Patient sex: M
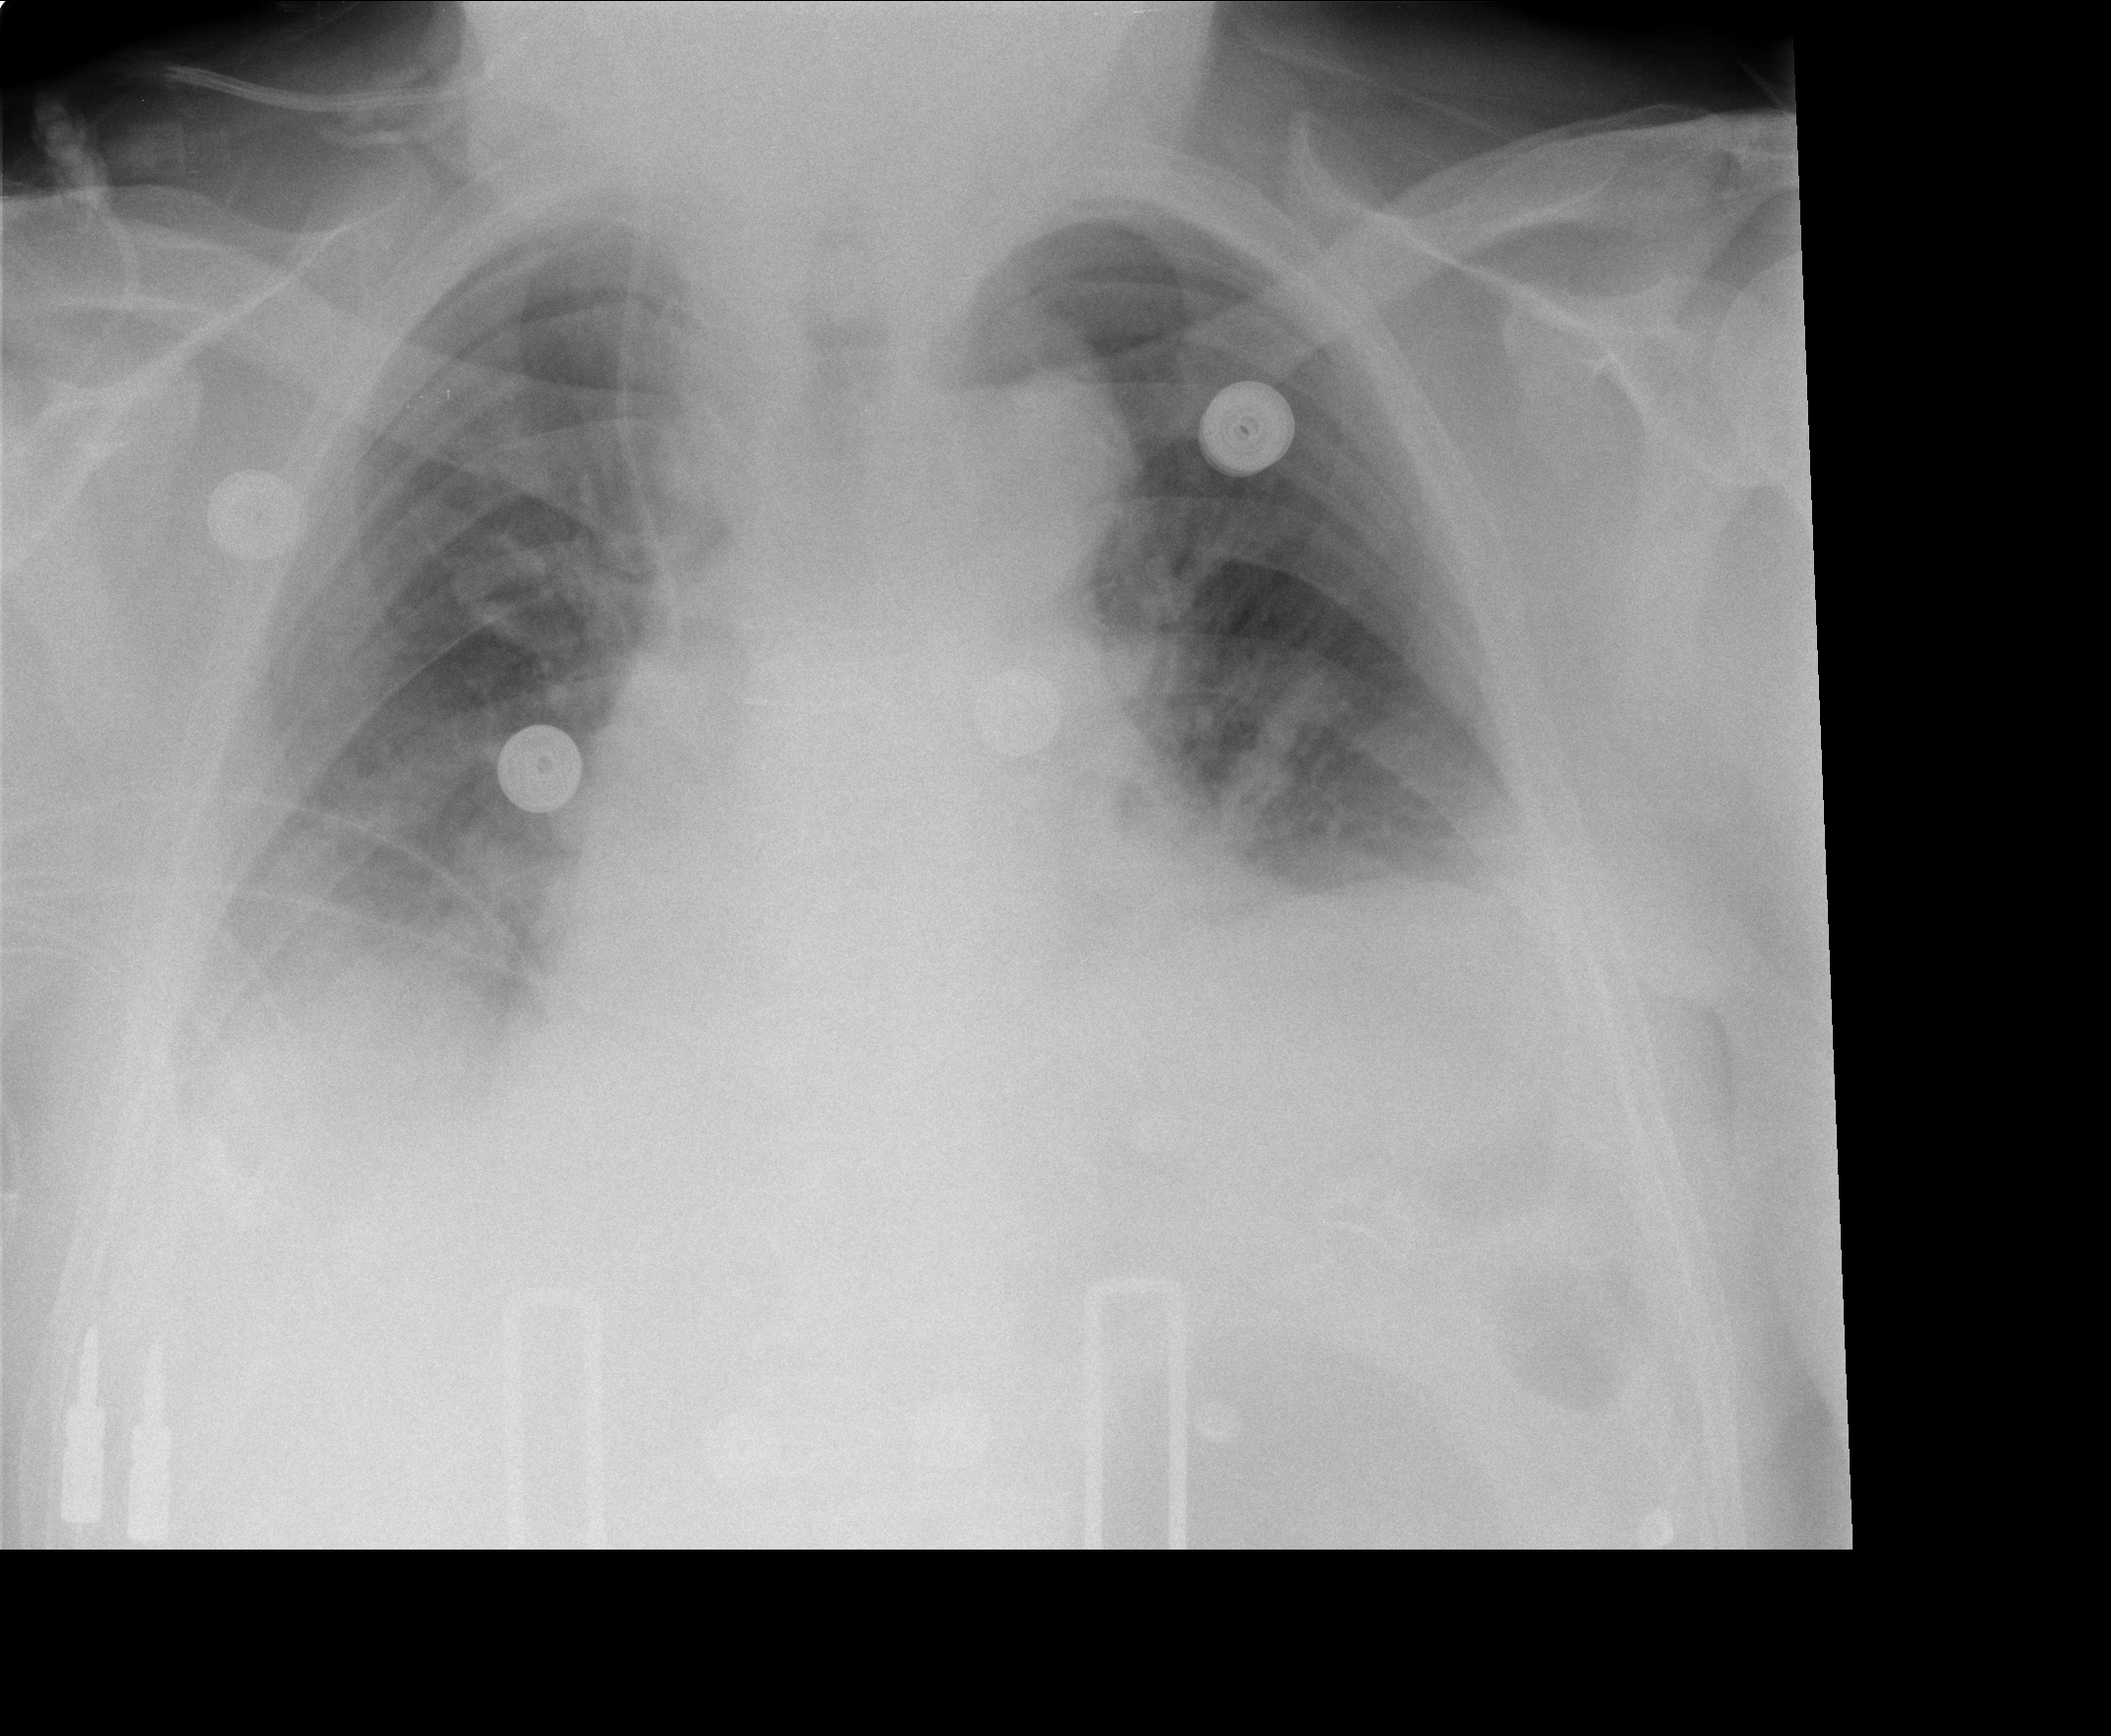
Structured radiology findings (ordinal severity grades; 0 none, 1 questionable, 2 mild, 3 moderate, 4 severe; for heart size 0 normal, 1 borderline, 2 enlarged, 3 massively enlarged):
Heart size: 2
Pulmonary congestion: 2
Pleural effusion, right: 2
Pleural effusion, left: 2
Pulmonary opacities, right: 0
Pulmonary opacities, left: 0
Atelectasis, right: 2
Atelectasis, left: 2